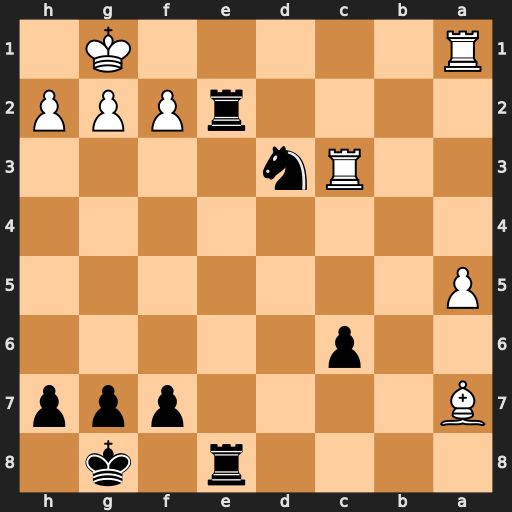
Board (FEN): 4r1k1/B4ppp/2p5/P7/8/2Rn4/4rPPP/R5K1
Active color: b
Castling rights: -
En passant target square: -
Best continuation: Re1+ Rxe1 Rxe1#